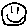
Label: smiley face